Question: When I perform a '$.getJSON':
'''
$.getJSON("http://localhost.com", function(data) {
console.log(data)
console.log(data.posts);
});
'''
This is what I get - how do I get the posts array into variables or a useable format? I have tried to
'''
console.log(data.posts)
'''
with no luck.

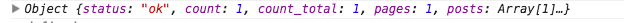
Answer: 'data.posts' what you want. It is an object that contains an array named 'posts'. To get it, use
'''
var posts = data.posts.posts;
'''